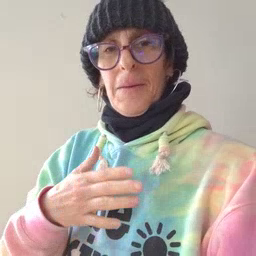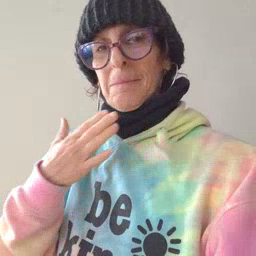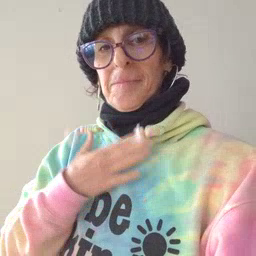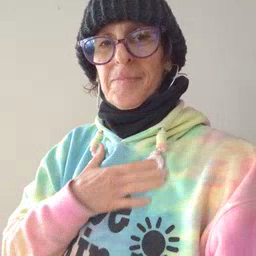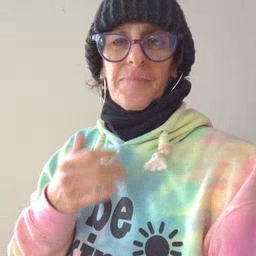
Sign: happy